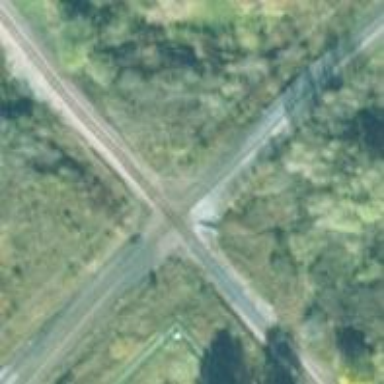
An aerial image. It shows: Railway crossing.